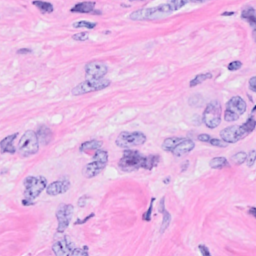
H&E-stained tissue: Breast